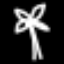
Label: palm tree